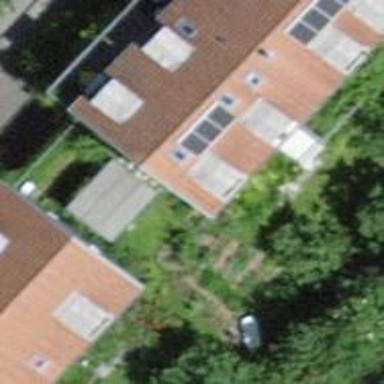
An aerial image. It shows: Simple house.